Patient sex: M
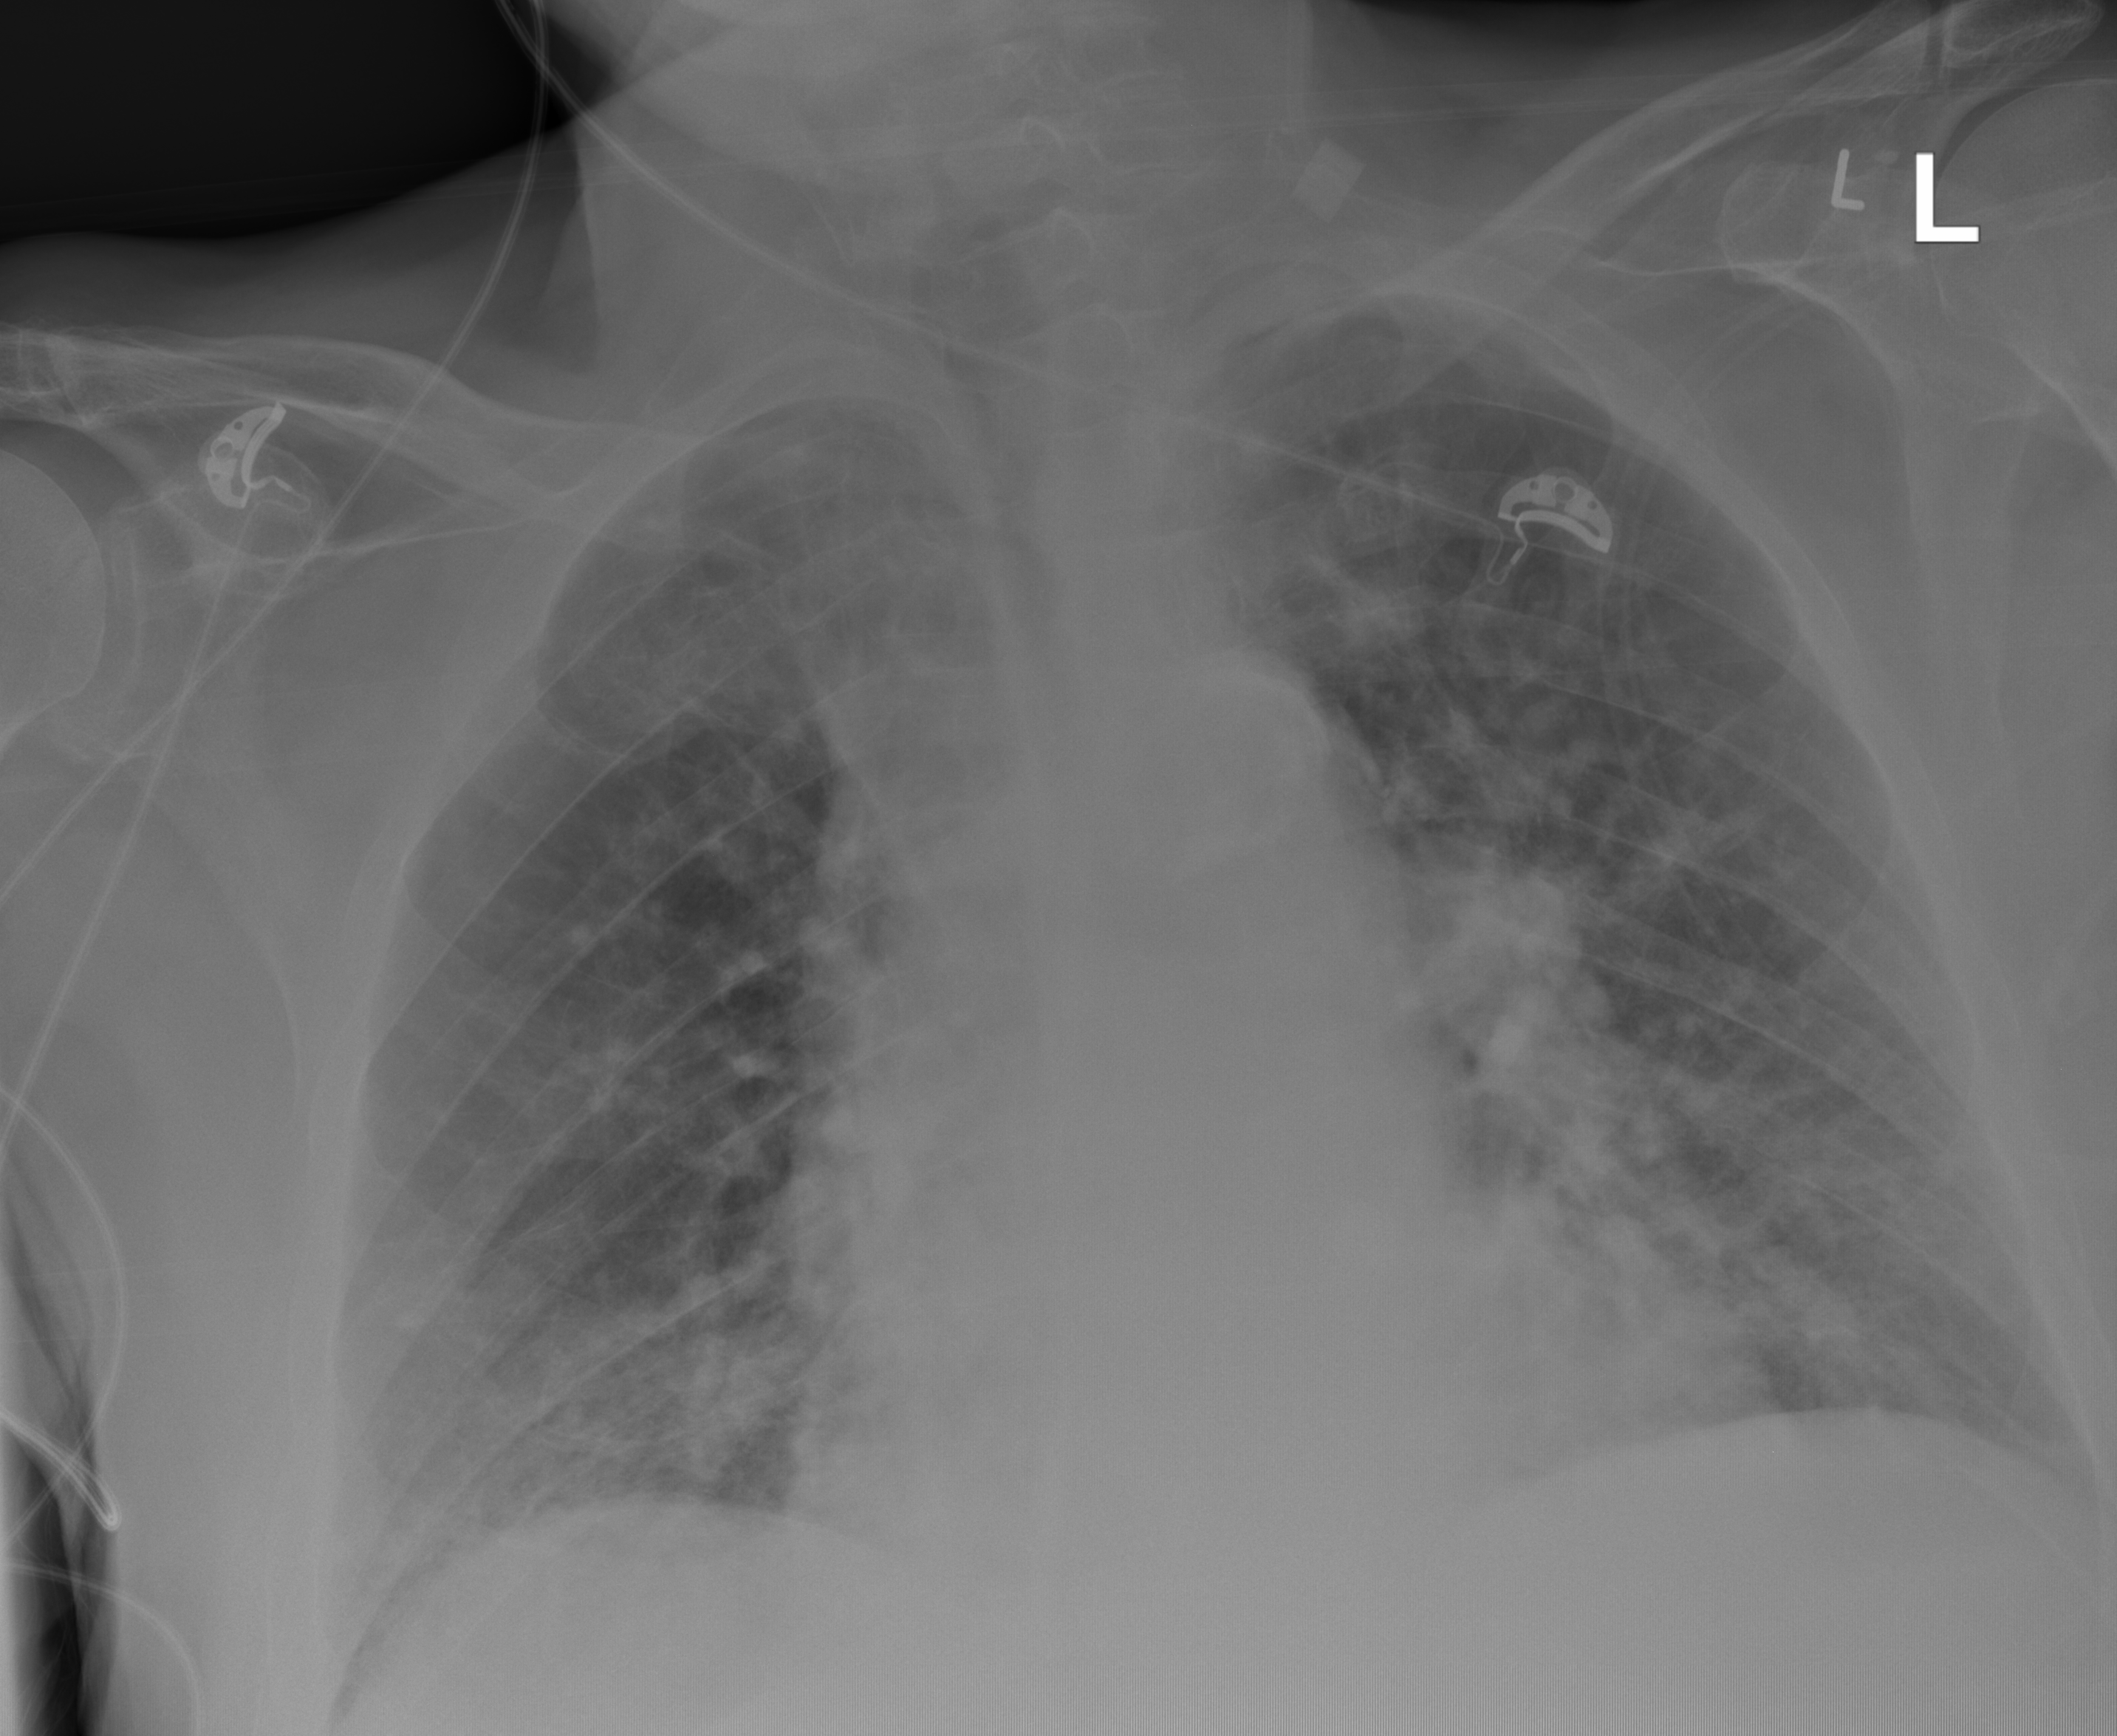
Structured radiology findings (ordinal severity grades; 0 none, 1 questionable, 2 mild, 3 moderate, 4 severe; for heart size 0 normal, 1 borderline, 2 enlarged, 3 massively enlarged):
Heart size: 0
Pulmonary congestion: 0
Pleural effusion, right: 1
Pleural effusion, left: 0
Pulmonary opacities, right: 2
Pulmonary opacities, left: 2
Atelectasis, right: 2
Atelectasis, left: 1